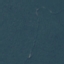
Label: Forest